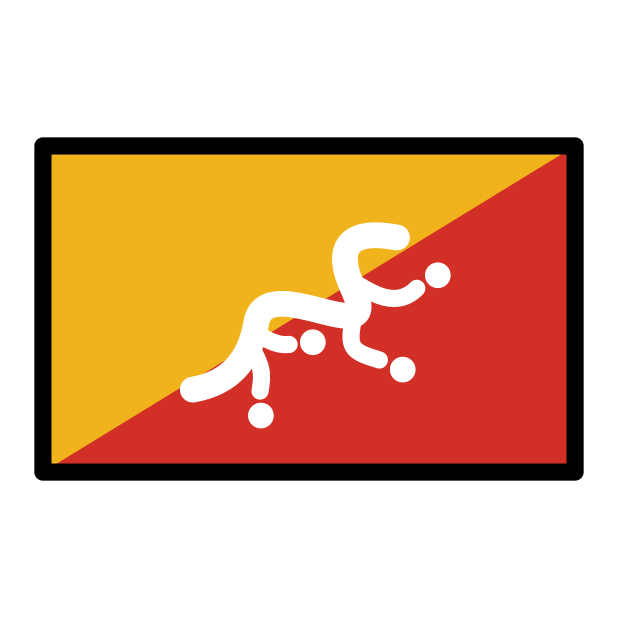
flag: Bhutan